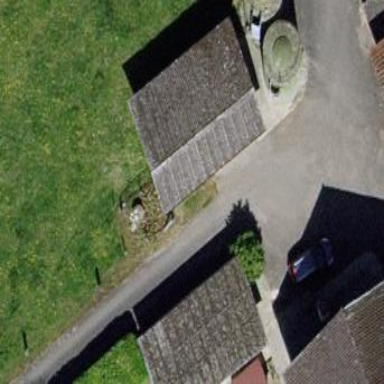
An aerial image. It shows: Shed building.